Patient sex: M
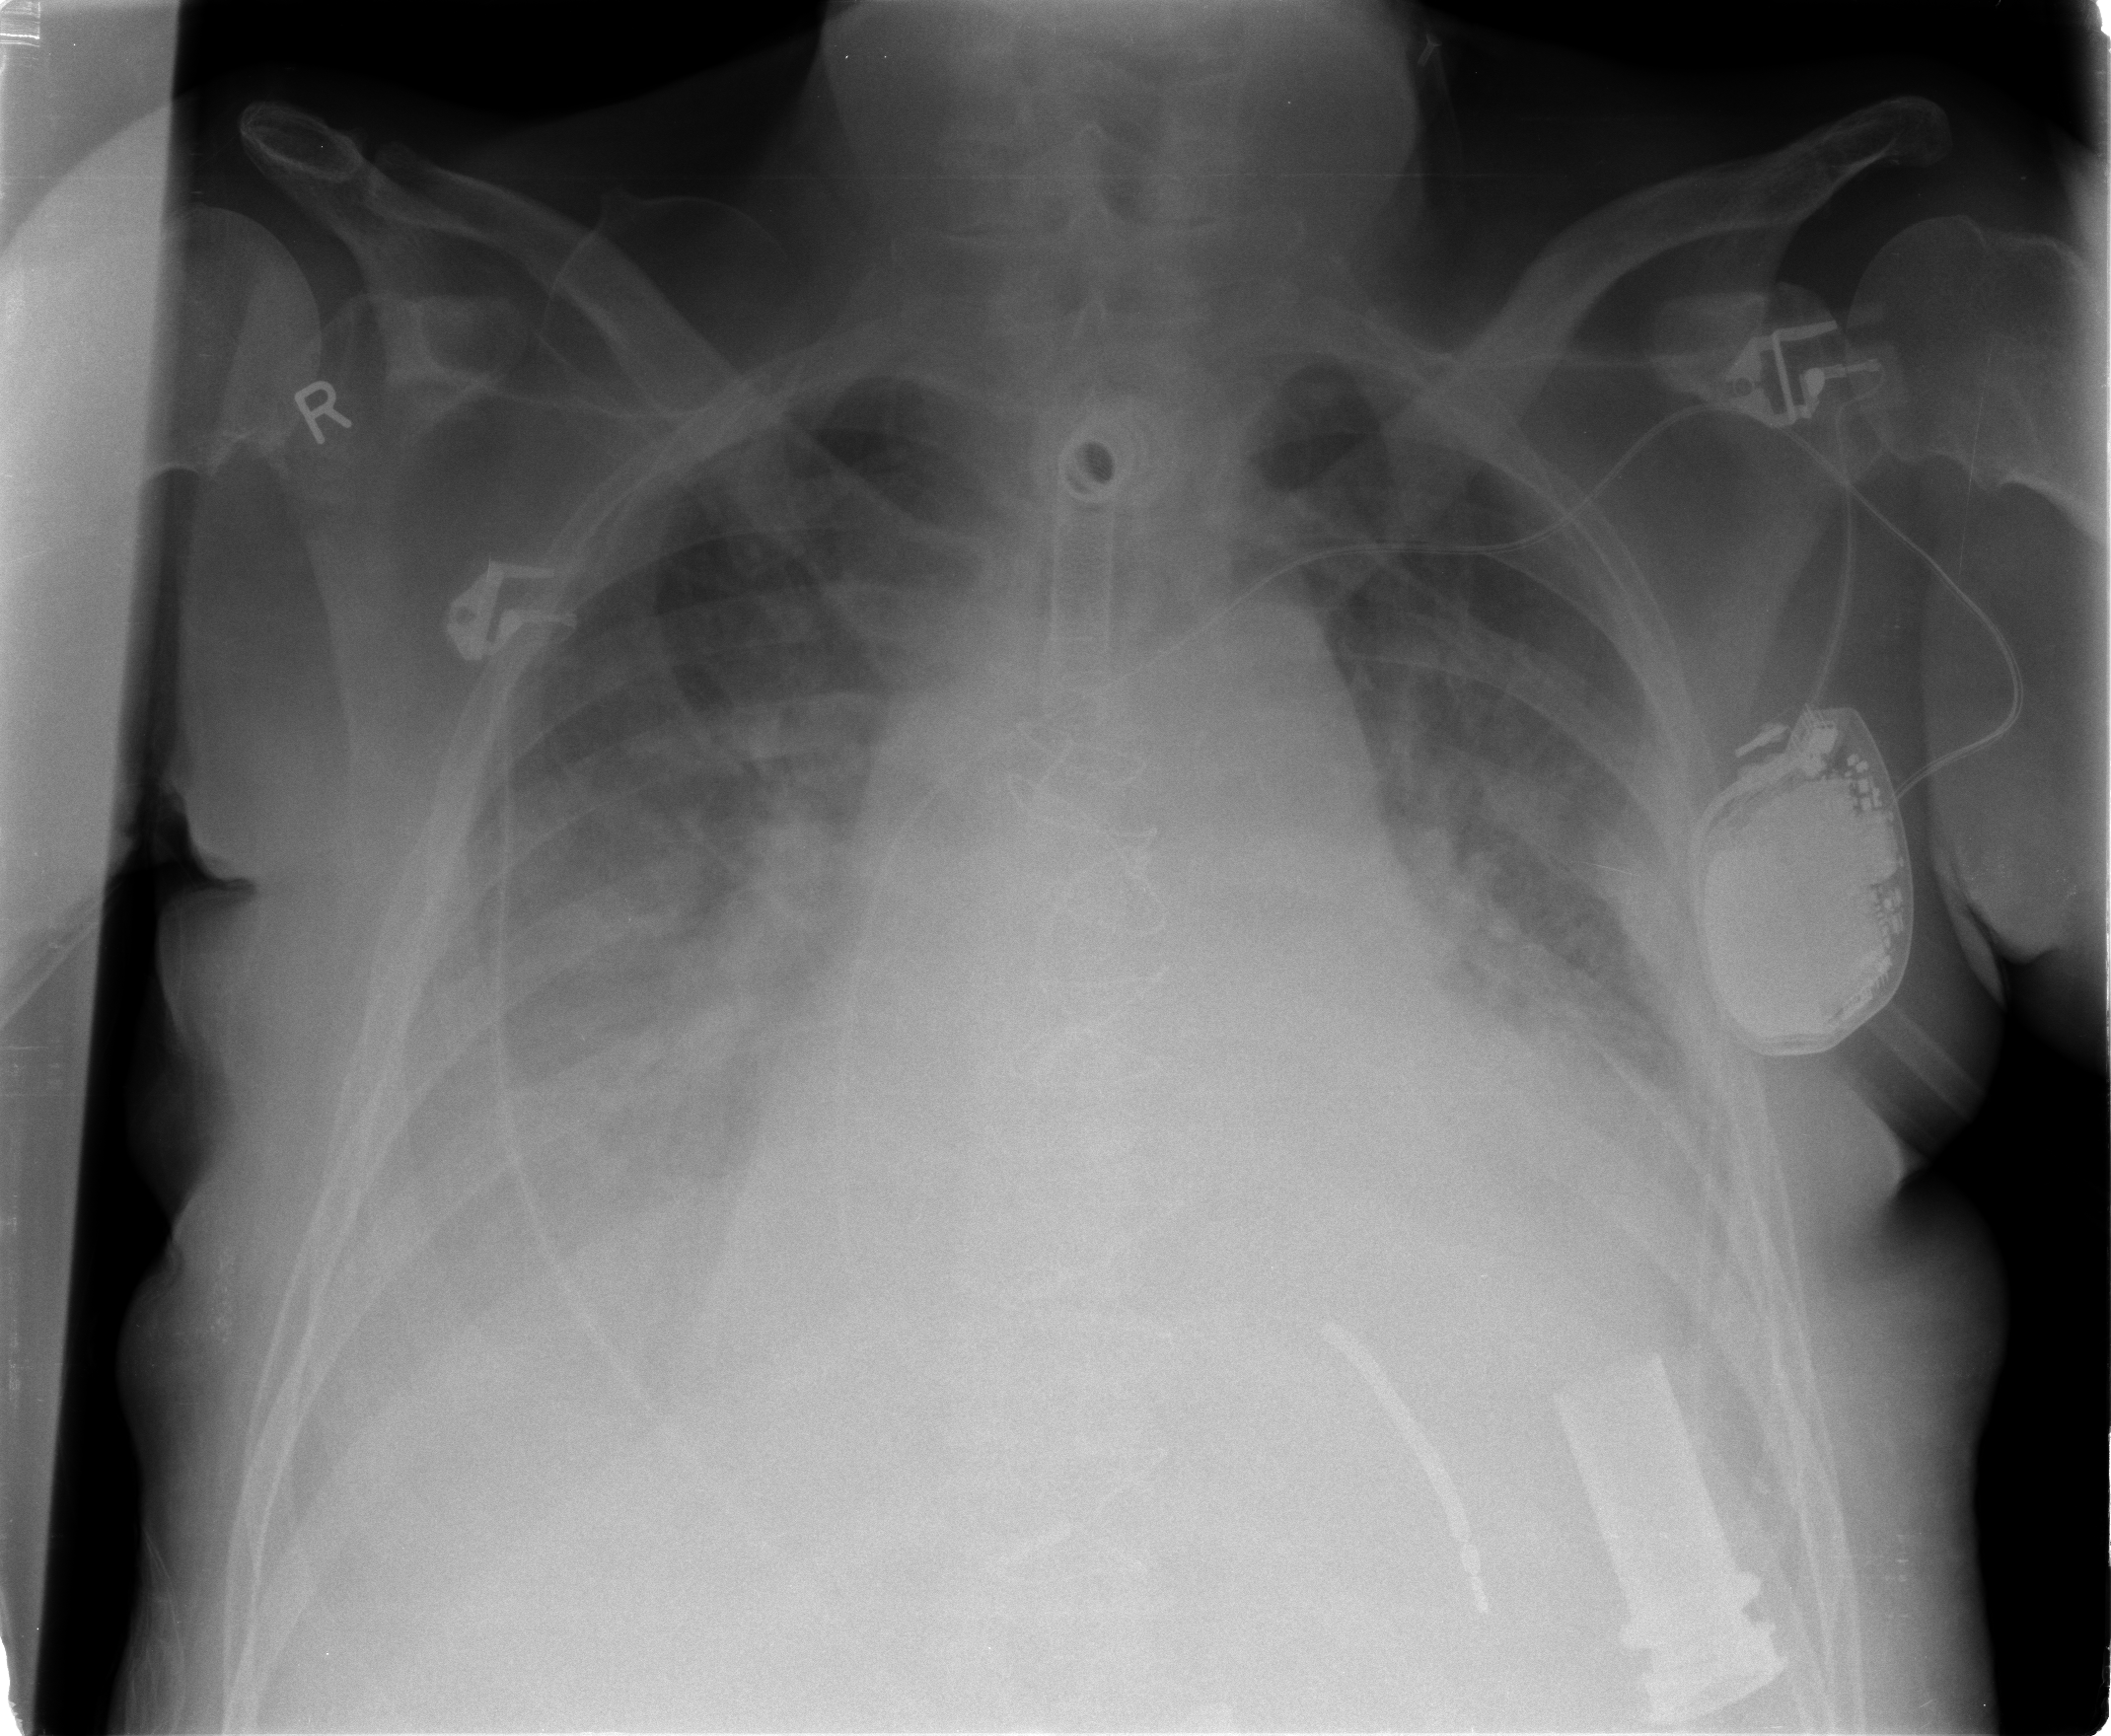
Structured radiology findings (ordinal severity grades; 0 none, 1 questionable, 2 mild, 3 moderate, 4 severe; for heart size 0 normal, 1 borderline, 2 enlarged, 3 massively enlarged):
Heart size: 3
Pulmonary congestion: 3
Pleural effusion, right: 3
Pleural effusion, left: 2
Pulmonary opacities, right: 1
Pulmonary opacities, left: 1
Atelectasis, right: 2
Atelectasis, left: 2